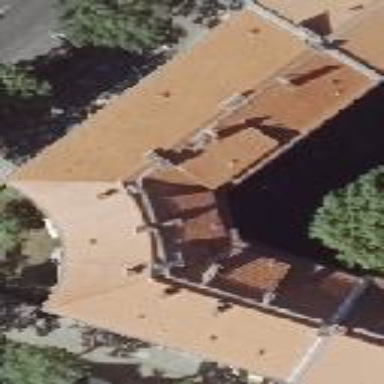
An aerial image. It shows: Hipped roof on apartment building.